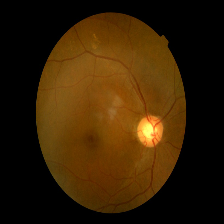
Diabetic retinopathy grade: Mild